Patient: sex F, age 69
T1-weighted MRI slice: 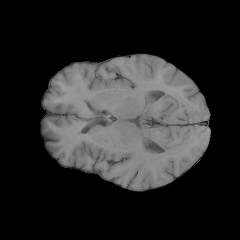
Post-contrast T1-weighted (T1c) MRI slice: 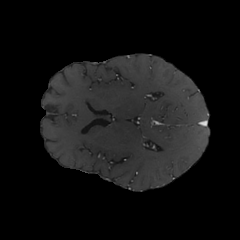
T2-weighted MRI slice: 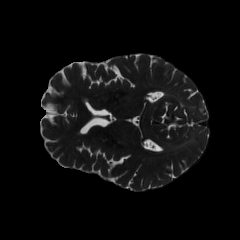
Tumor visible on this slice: no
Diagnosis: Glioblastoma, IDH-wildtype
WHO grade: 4